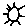
Label: sun